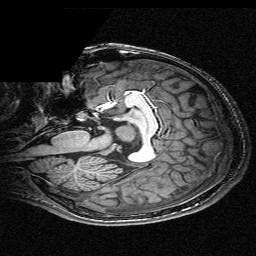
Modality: T1w
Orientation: sagittal
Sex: female